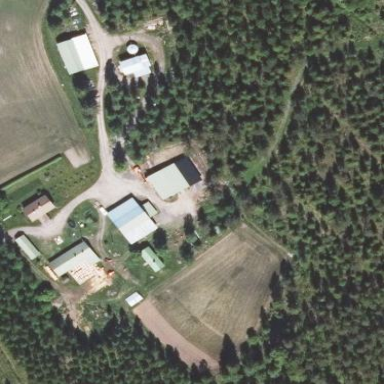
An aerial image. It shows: Farmyard area.